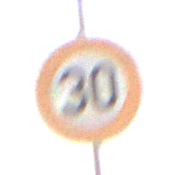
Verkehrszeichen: Geschwindigkeit30
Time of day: MorningAfternoon
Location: Outdoor (Nature)
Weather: Overcast
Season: NotSpecified
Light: Natural